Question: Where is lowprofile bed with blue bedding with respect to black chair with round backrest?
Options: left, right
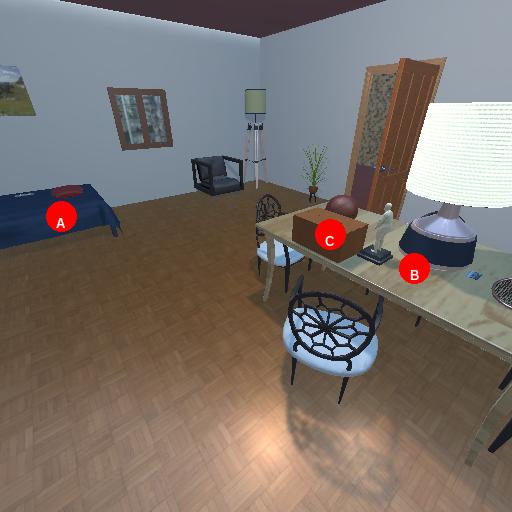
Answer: left